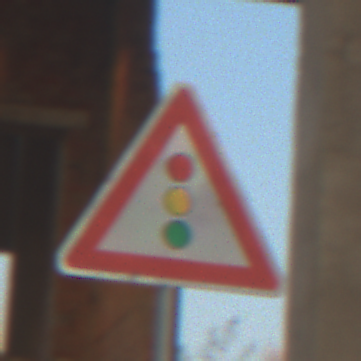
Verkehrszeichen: Lichtzeichenanlage
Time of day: SunriseSunset
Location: Roofed (Suburban)
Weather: Clear
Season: NotSpecified
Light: Natural